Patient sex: M
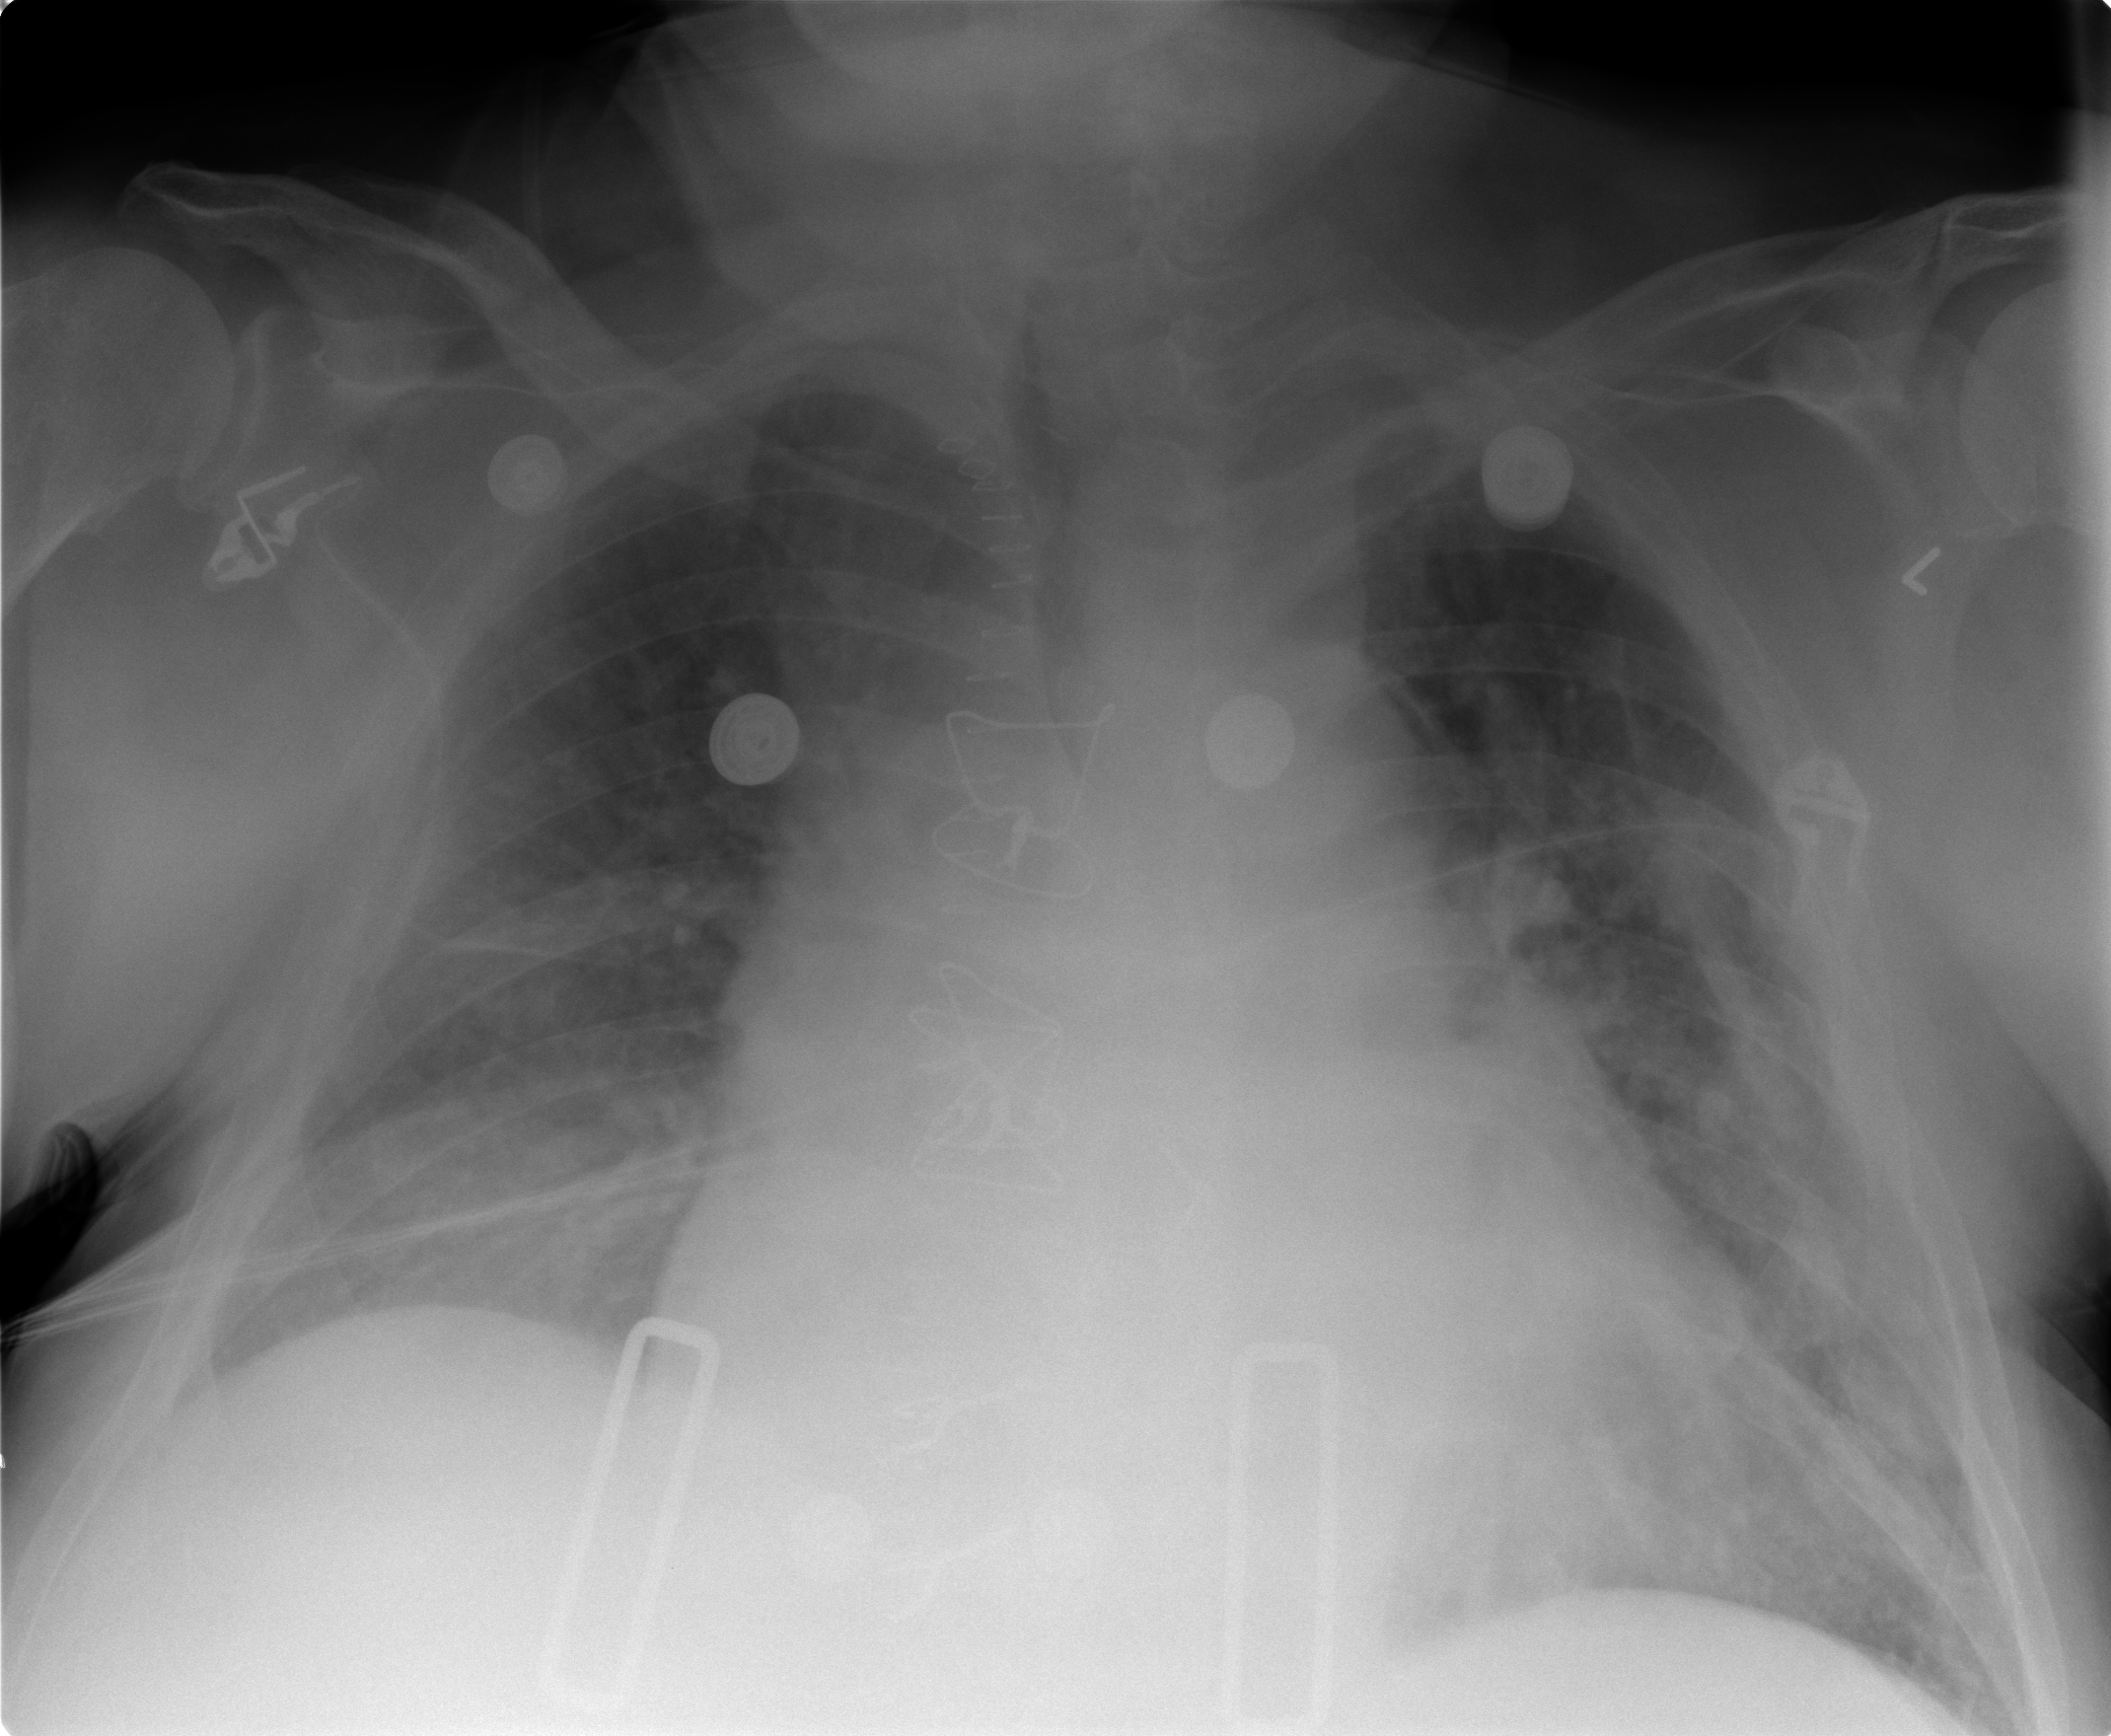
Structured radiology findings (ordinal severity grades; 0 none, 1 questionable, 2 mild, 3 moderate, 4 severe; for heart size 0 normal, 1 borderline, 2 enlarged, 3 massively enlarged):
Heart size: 3
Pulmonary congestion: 2
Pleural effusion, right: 2
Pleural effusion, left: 0
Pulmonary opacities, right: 0
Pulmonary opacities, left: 0
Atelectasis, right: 2
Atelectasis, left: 2